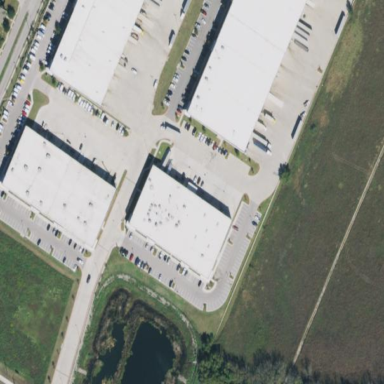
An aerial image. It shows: Industrial building.